Aerial crown-view tile of a tropical tree (Barro Colorado Island, Panama), acquired 20240918:
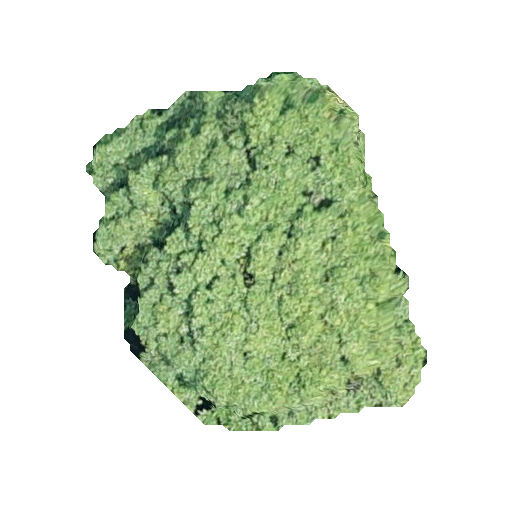
Species: Handroanthus guayacan
GBIF accepted scientific name: Handroanthus guayacan
Crown area: 136.671 m²